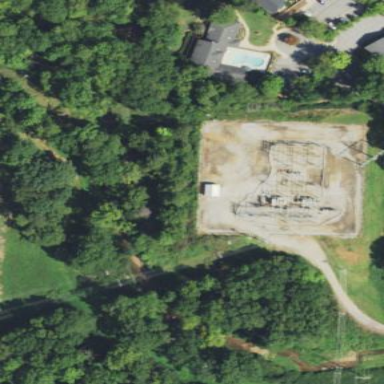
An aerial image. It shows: Distribution level power substation enclosed by fence.